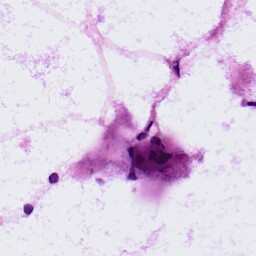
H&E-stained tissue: LymphNode